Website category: university
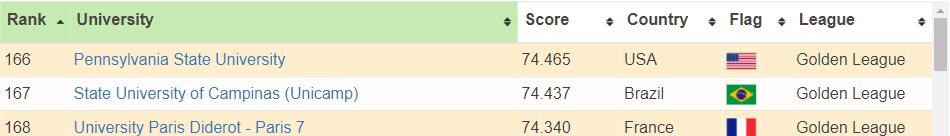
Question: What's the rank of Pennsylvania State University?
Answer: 166

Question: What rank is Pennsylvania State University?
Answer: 166

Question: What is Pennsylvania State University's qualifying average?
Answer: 166

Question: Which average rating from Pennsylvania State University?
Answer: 166

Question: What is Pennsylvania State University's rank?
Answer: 166

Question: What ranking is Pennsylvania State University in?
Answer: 166

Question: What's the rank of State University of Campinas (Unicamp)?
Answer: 167

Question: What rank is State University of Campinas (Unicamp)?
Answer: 167

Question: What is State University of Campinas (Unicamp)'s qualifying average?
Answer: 167

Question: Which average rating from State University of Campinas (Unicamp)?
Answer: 167

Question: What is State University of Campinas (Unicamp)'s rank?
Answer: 167

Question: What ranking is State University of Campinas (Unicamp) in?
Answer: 167

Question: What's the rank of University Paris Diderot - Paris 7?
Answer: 168

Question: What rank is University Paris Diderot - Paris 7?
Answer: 168

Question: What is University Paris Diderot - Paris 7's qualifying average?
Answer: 168

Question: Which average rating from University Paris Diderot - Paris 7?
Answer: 168

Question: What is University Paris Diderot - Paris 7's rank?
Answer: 168

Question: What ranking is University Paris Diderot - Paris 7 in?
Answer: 168

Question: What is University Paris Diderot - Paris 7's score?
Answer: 74.340

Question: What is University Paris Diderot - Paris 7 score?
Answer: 74.340

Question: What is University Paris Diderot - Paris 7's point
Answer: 74.340

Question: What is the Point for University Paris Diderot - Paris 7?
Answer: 74.340

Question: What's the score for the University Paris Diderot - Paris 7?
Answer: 74.340

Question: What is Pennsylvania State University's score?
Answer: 74.465

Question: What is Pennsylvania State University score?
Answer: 74.465

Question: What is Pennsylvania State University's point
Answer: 74.465

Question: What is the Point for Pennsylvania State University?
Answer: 74.465

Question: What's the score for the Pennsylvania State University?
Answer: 74.465

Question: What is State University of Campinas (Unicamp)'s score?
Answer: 74.437

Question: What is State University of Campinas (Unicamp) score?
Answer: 74.437

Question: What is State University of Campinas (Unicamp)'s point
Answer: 74.437

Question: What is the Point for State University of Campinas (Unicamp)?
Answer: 74.437

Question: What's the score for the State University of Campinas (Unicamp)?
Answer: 74.437

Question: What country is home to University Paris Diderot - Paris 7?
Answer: France

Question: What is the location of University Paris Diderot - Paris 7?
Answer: France

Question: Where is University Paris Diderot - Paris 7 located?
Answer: France

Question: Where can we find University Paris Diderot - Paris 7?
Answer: France

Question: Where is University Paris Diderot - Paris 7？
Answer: France

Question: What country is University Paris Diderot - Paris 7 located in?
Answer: France

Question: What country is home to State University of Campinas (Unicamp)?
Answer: Brazil

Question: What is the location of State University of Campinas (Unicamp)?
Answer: Brazil

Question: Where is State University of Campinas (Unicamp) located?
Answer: Brazil

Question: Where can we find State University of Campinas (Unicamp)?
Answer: Brazil

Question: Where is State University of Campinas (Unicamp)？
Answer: Brazil

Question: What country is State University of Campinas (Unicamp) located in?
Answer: Brazil

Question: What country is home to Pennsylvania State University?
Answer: USA

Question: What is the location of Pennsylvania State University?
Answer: USA

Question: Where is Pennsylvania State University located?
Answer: USA

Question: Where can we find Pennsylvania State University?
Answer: USA

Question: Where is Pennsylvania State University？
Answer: USA

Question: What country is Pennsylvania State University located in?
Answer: USA

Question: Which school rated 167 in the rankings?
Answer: State University of Campinas (Unicamp)

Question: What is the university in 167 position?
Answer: State University of Campinas (Unicamp)

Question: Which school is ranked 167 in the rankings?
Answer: State University of Campinas (Unicamp)

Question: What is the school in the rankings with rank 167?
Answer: State University of Campinas (Unicamp)

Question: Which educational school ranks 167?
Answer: State University of Campinas (Unicamp)

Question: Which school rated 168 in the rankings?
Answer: University Paris Diderot - Paris 7

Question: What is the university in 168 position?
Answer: University Paris Diderot - Paris 7

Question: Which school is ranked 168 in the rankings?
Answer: University Paris Diderot - Paris 7

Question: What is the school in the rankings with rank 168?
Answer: University Paris Diderot - Paris 7

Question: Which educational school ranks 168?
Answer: University Paris Diderot - Paris 7

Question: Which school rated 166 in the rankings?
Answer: Pennsylvania State University

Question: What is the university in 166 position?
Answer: Pennsylvania State University

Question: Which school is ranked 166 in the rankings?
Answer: Pennsylvania State University